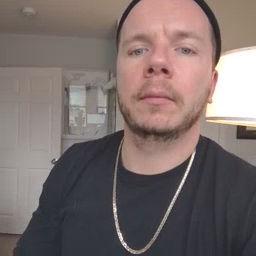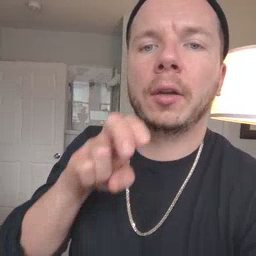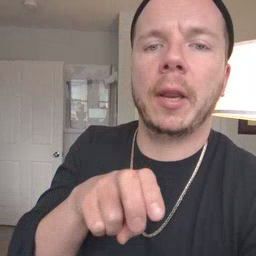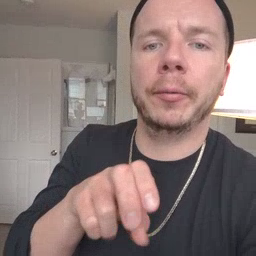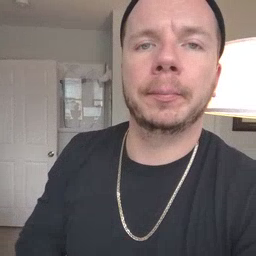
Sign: chair